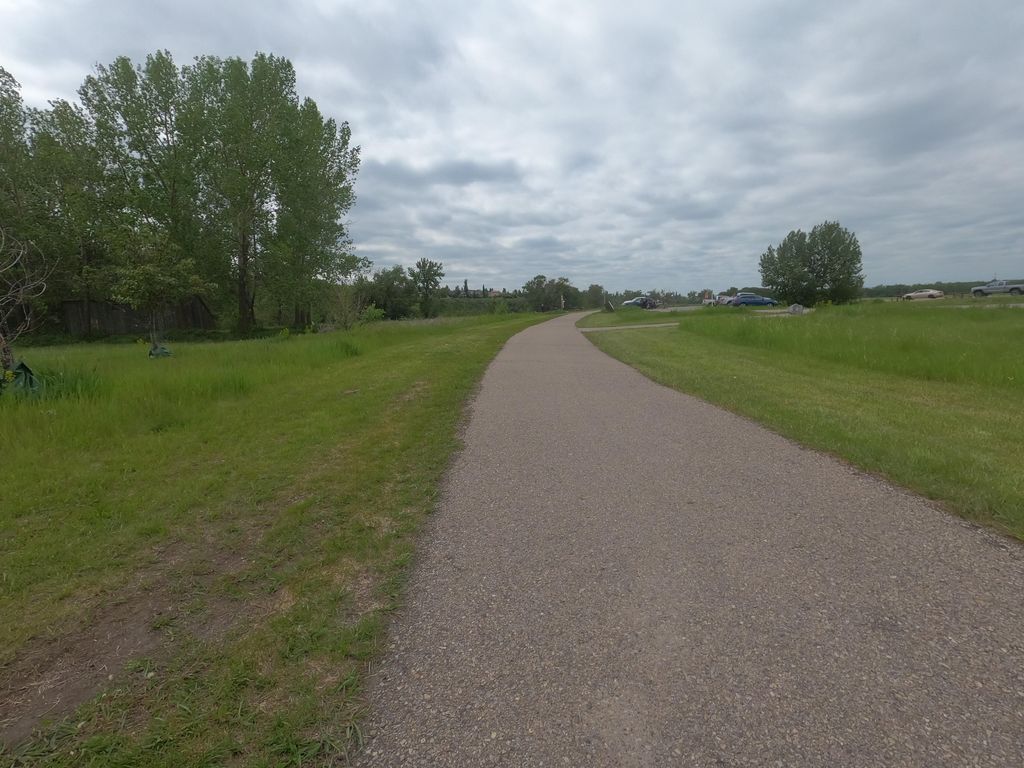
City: calgary